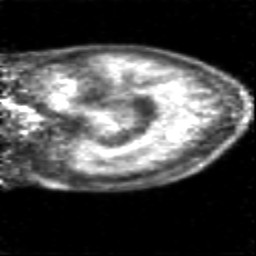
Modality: PET
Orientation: sagittal
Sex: female
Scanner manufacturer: siemens